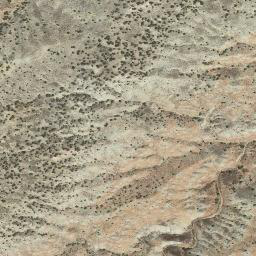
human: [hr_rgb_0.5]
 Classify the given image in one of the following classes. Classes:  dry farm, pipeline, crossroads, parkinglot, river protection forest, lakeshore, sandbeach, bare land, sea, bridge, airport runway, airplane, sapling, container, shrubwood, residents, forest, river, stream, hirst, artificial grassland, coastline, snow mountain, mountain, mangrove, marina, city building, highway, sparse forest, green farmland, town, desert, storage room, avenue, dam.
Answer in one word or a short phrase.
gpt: mountain